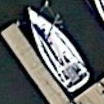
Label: Civil_yacht